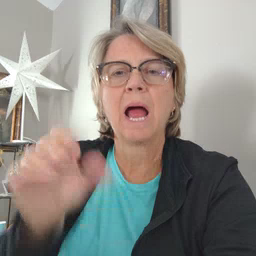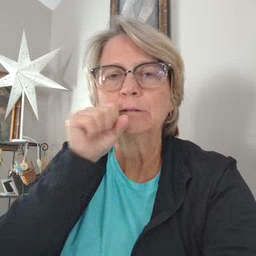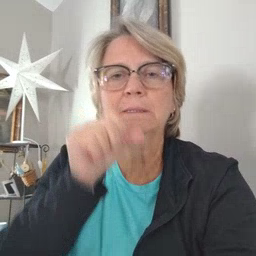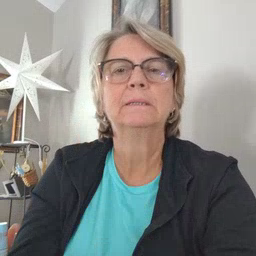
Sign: carrot